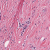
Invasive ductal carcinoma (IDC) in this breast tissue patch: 1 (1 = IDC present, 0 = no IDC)